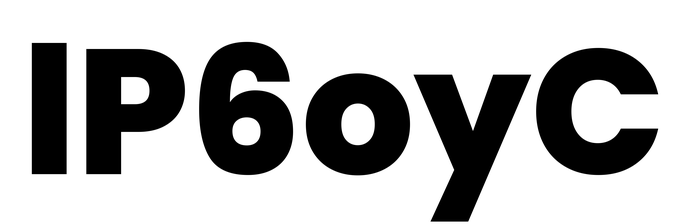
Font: Poppins-ExtraBold